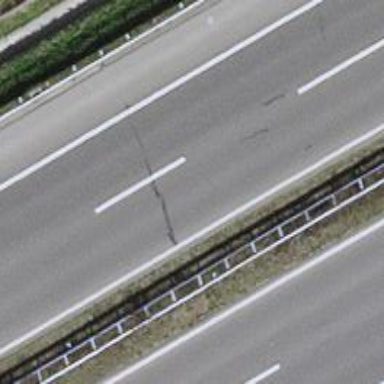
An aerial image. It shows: Asphalt motorway.